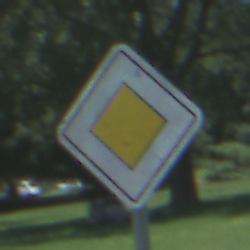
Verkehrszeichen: Vorfahrtsstrasse
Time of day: Midday
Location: Outdoor (Nature)
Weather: Clear
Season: Summer
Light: Natural